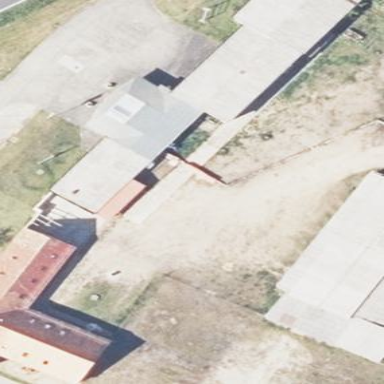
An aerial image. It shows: School building.